Interaction volume radius: 10 \u00c5
Interaction volume height: 20 \u00c5
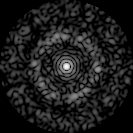
Disorder parameter: 0.8516